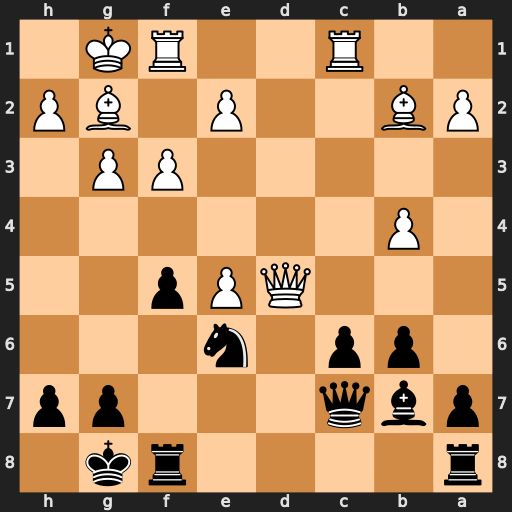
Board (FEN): r4rk1/pbq3pp/1pp1n3/3QPp2/1P6/5PP1/PB2P1BP/2R2RK1
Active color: b
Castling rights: -
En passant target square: -
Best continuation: cxd5 Rxc7 Nxc7